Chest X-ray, PA view. Patient: 32 years old, sex M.
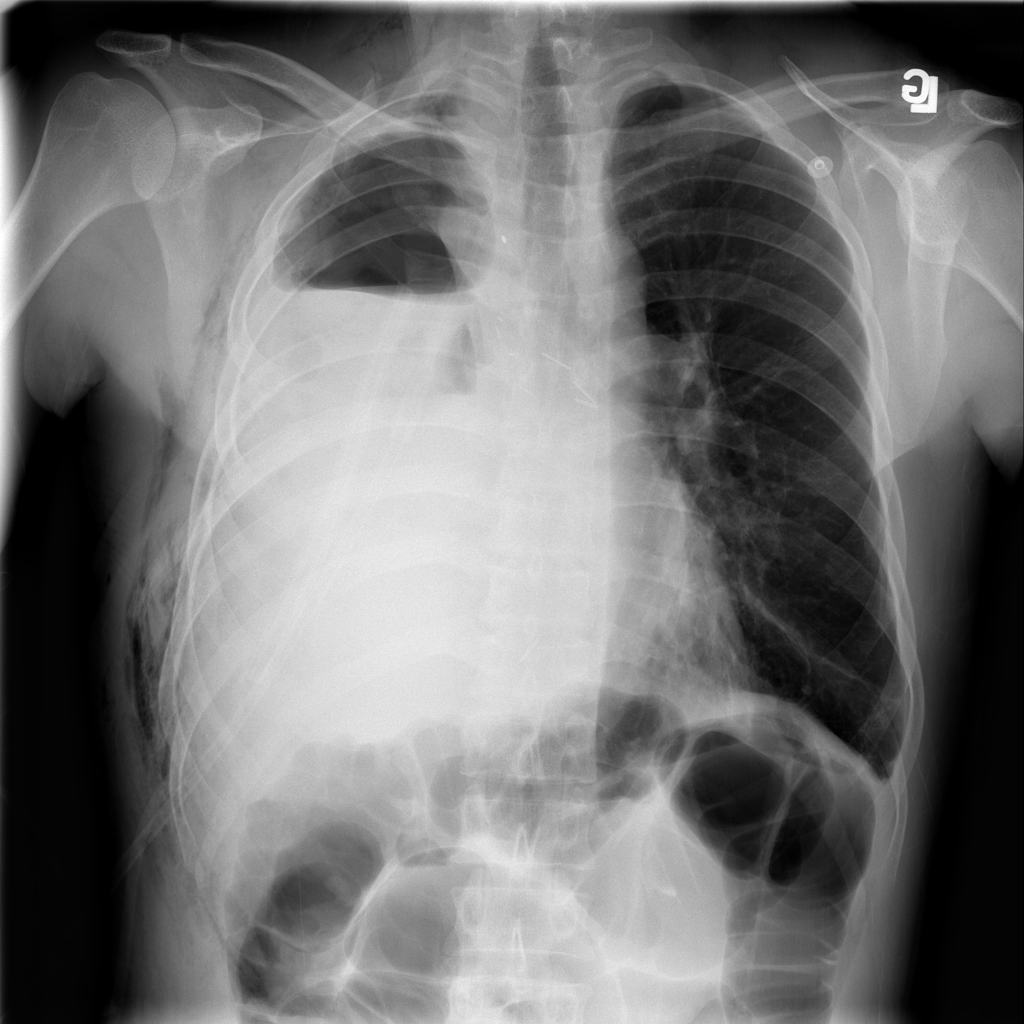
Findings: Effusion, Mass